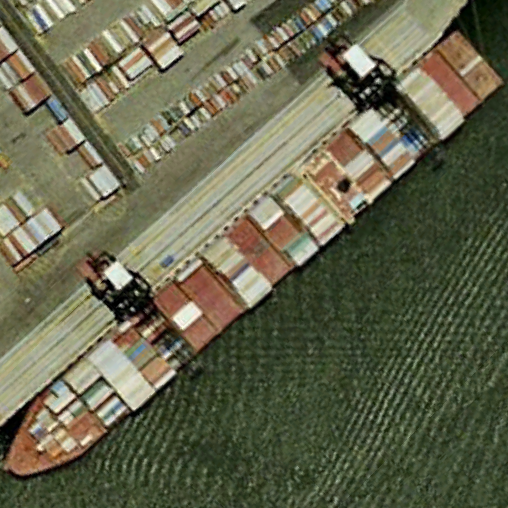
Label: civil